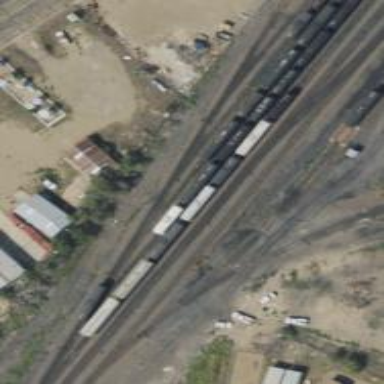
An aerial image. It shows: Railway siding with rails.